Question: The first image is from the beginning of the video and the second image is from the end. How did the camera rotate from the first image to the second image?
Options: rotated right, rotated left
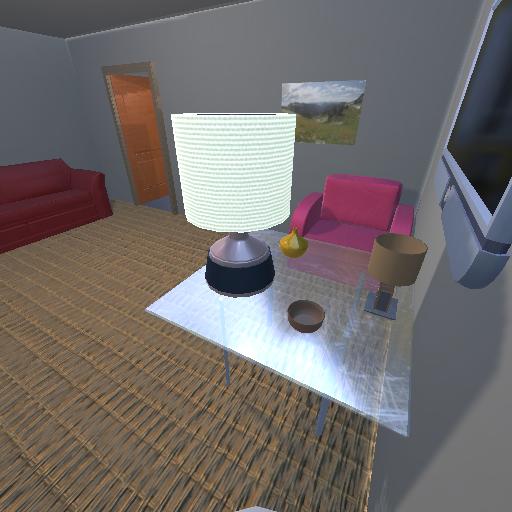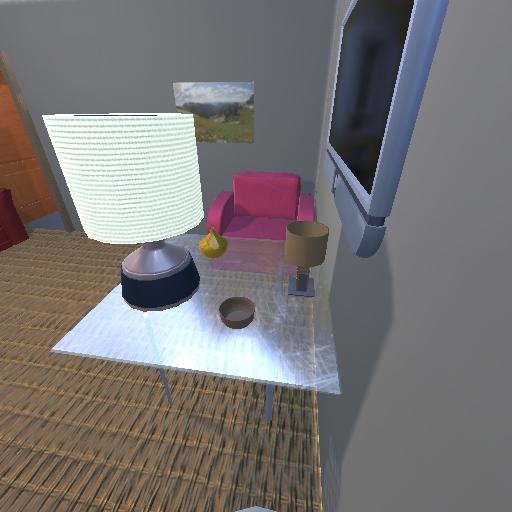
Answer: rotated right